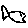
Label: fish